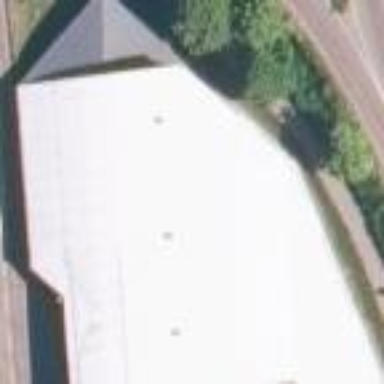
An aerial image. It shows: View of roof of building.